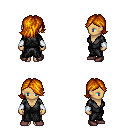
a pixel art fantasy rpg character, female body template, human, tanned skin, gray robe, gold greaves, dark blonde swoop hairstyle, white cloth bracers, maroon shoes, four views (front, back, left, right), 2x2 character sprite sheet, small pixel art, hard edges, no anti-aliasing